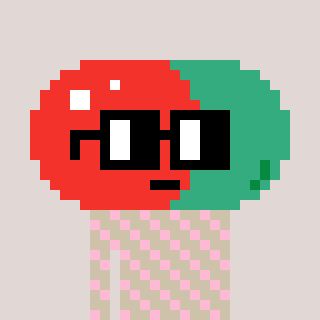
a pixel art character with square black glasses, a pill-shaped head and a bege-colored body on a warm background